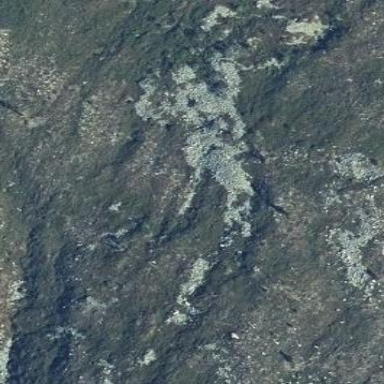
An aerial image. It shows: Natural scree.